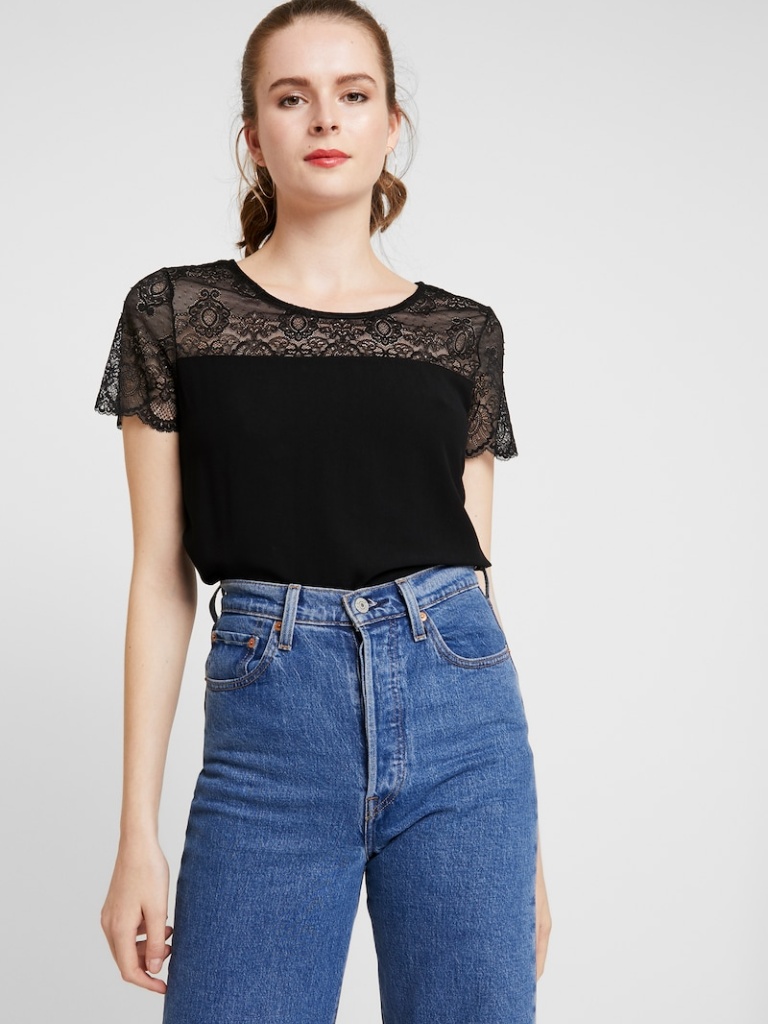
lace relaxed short sleeve hip length Fully Tucked in crew blouse